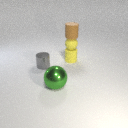
small yellow rubber cylinder behind small gray metal cylinder